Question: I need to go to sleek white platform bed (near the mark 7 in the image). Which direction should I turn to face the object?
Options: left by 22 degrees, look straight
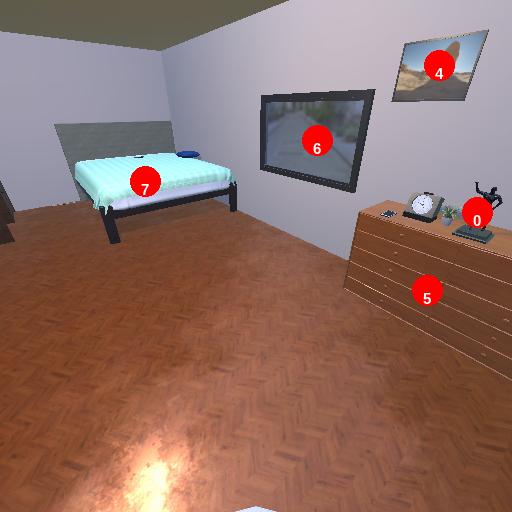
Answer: left by 22 degrees